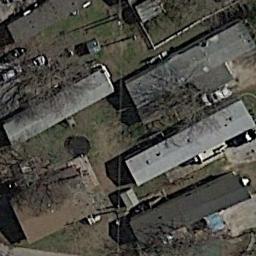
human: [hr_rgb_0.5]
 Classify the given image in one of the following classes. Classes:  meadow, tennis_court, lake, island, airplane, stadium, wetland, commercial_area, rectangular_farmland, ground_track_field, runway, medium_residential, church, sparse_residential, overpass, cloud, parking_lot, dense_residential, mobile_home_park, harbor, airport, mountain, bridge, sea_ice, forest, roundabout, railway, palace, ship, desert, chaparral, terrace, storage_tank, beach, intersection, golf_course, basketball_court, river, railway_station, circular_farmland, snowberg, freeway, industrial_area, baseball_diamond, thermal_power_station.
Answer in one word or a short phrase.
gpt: mobile_home_park